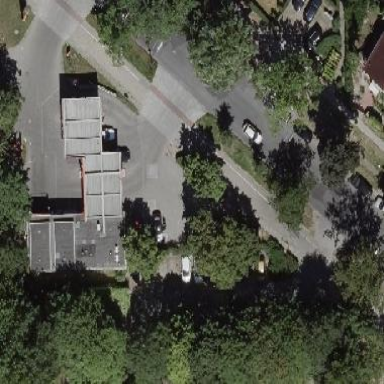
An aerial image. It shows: Commercial area.